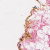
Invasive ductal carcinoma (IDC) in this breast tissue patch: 0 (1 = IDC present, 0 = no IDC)